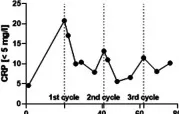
Immunomonitoring data in the course of ICI therapy. (A-C) Clinical routine Inflammatory parameters.
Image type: pathology (fish)